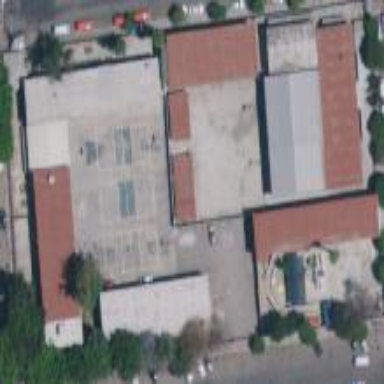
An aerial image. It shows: School.